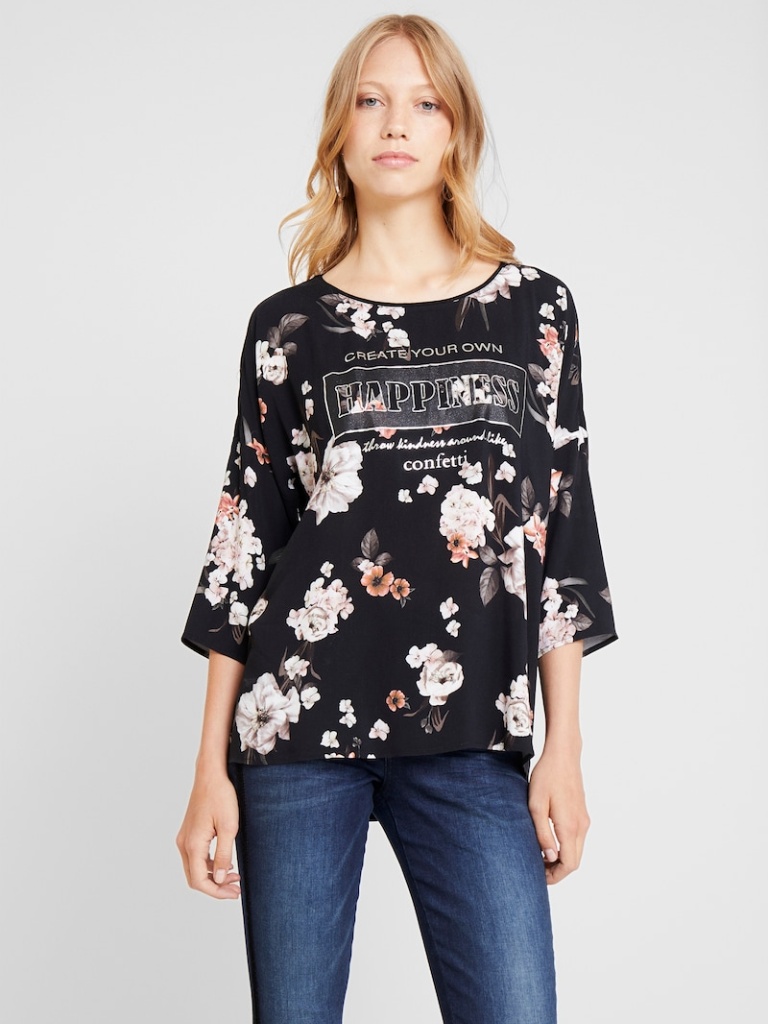
cotton relaxed sleeveless hip length Untucked round t-shirt